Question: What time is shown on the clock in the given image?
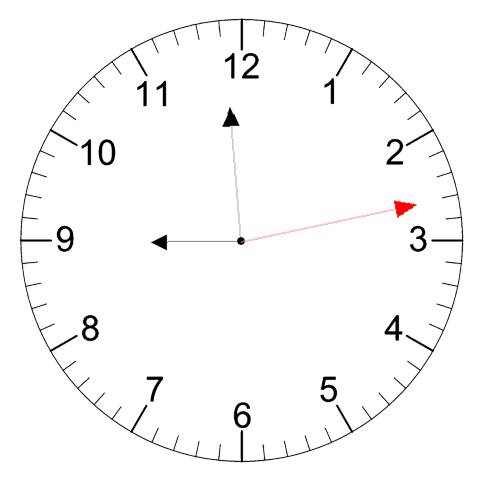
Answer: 08:59:13